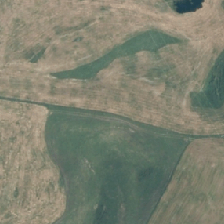
Land cover: shortrotation_cropland